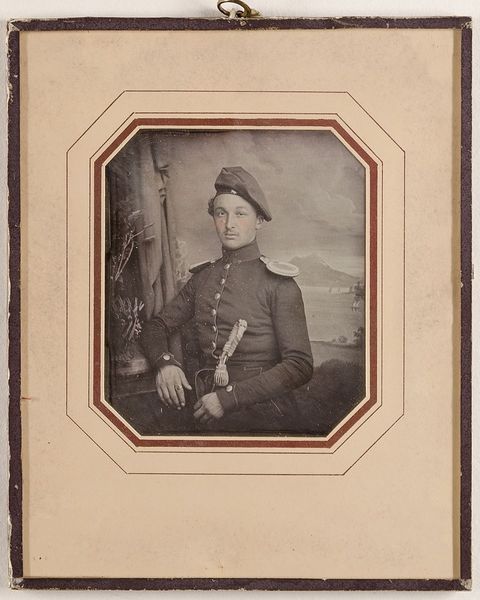
Titel: Herr von Lützow aus Oldenburg in Altona mit Ulanenuniform
Künstler: Carl Ferdinand Stelzner
Standort: Hamburg
Institution: Museum für Kunst und Gewerbe Hamburg
Schlagwörter: mann, portrait, figur, kopfbedeckung, foto, fotografie, photographie, uniformen, photo, kavallerie, husaren, reiterei, husar, lichtbild, handkoloriert, jugendlicher, daguerreotypie, ulanen, bildwerke, angewandte und bildende kunst, hessische systematik, porträt, porträtfotografie, porträtphotographie, hüftbild, handkolorierung, reitertruppen